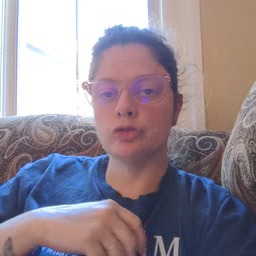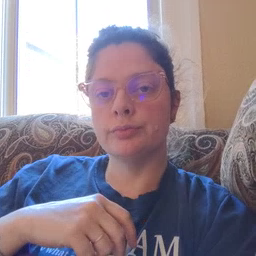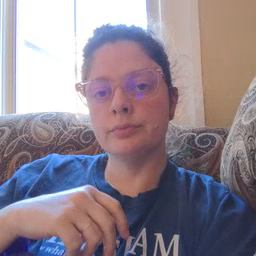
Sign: touch